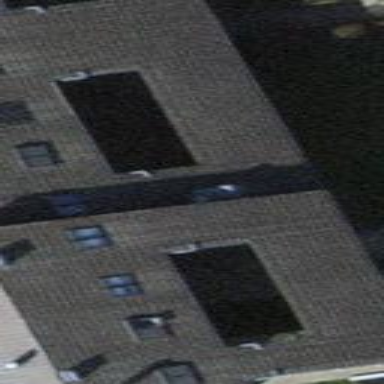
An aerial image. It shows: View of roof of building.